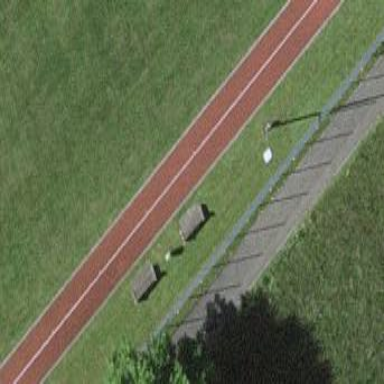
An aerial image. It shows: Track for long jump on leisure land.